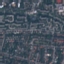
Land use / land cover class: Residential